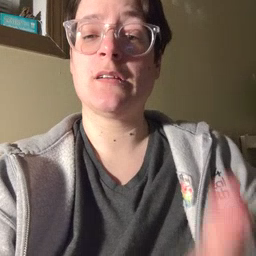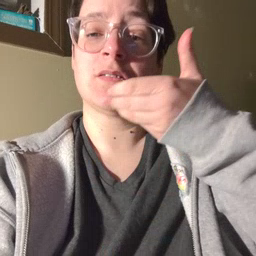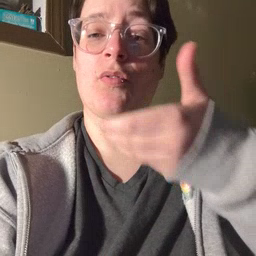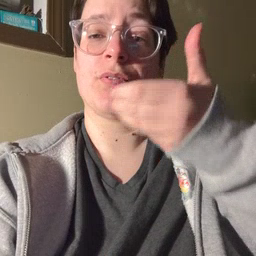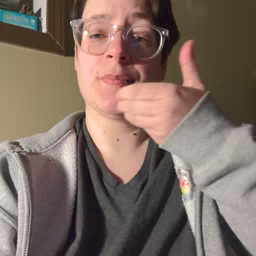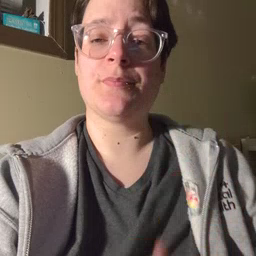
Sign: cereal